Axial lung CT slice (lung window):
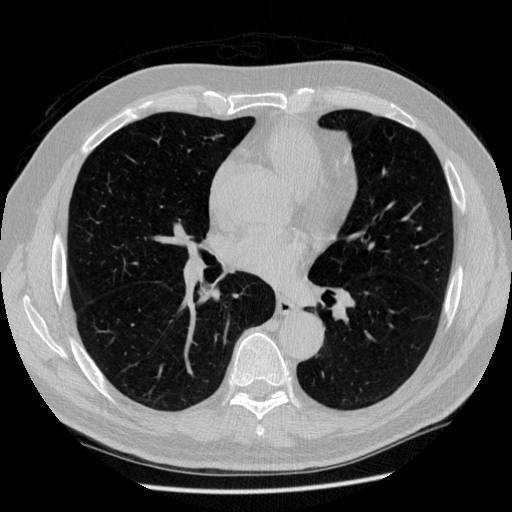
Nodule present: no